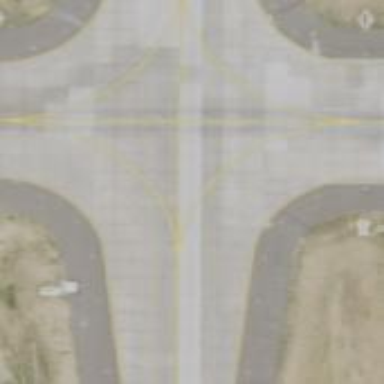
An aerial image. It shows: View of taxiway at the airport.